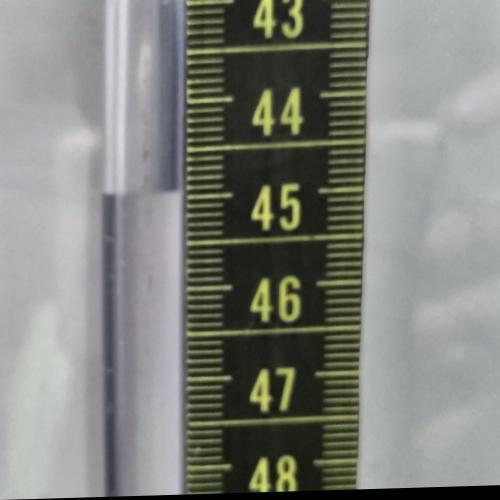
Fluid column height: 44.9 cm